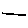
Label: line